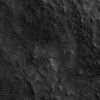
Atmospheric dust classification: not_dusty